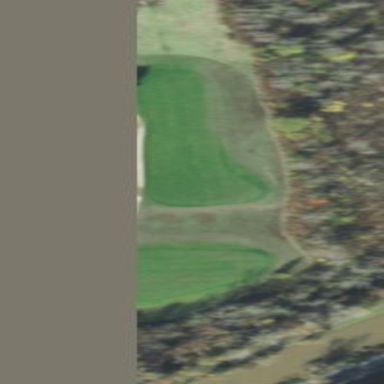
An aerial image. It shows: Area labeled as out of bounds on golf course.